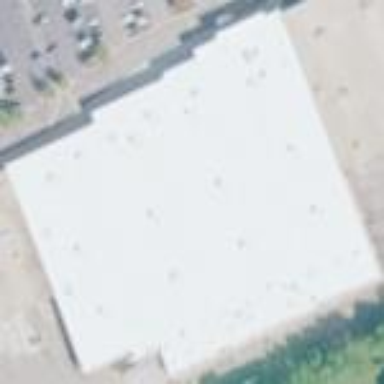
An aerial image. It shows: Supermarket building.